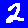
Digit: 2